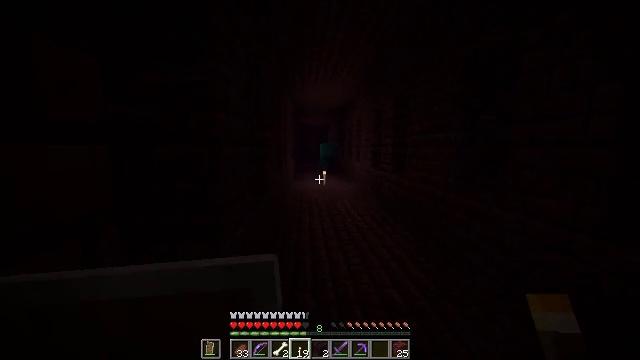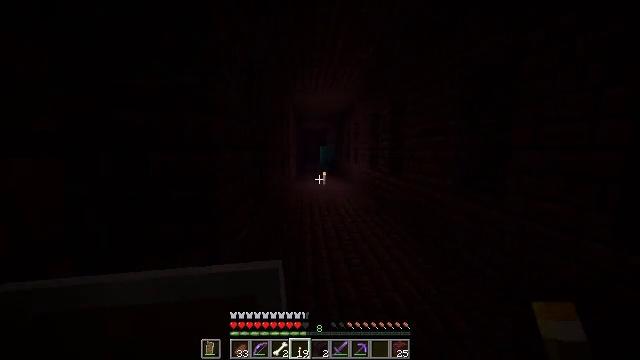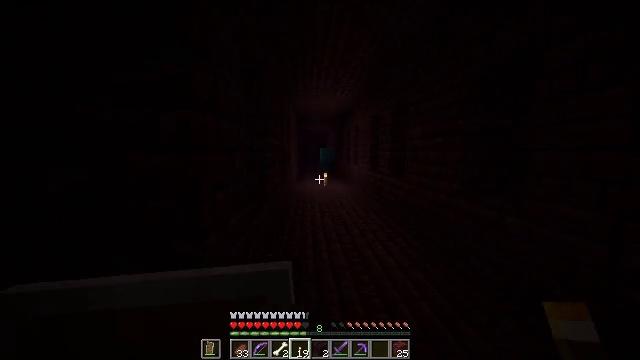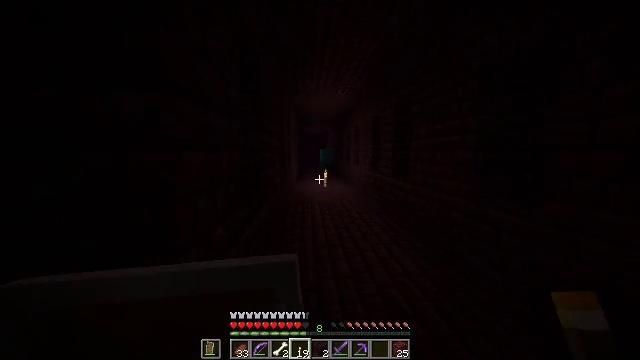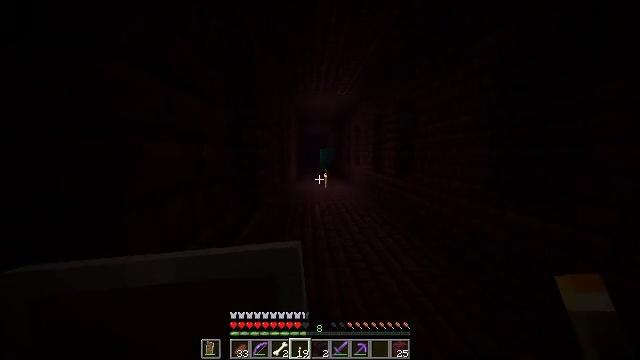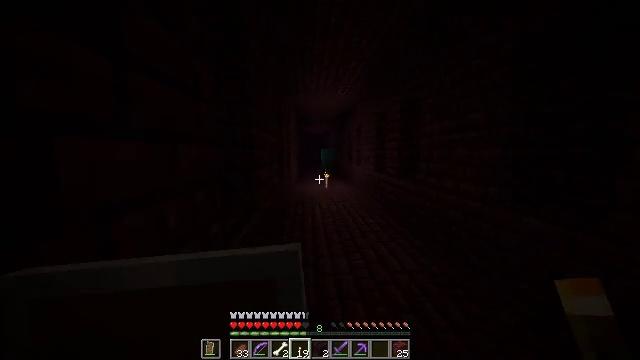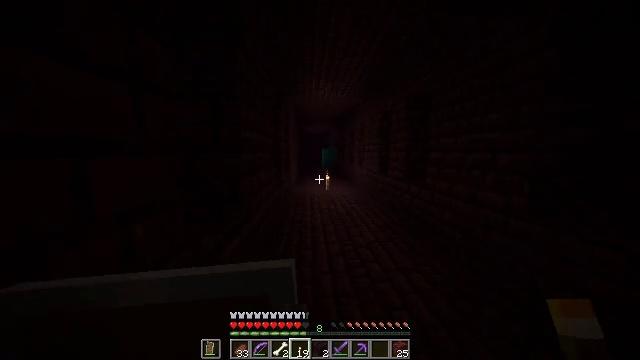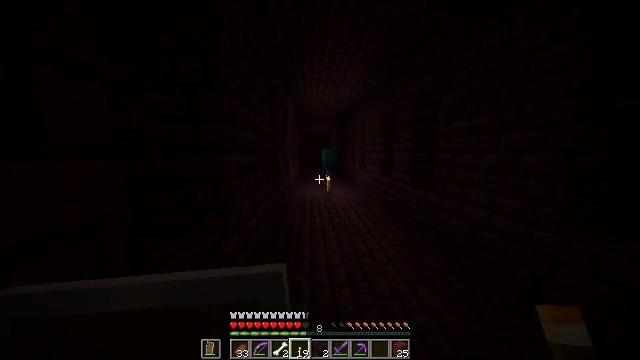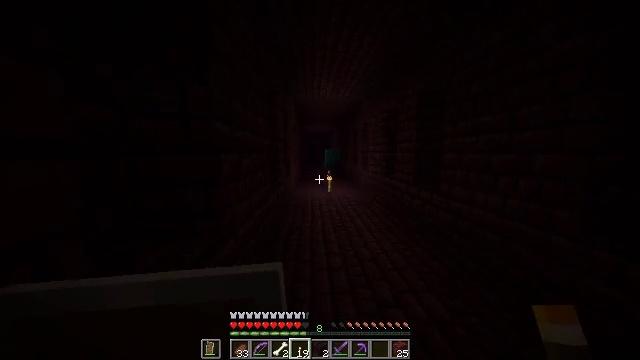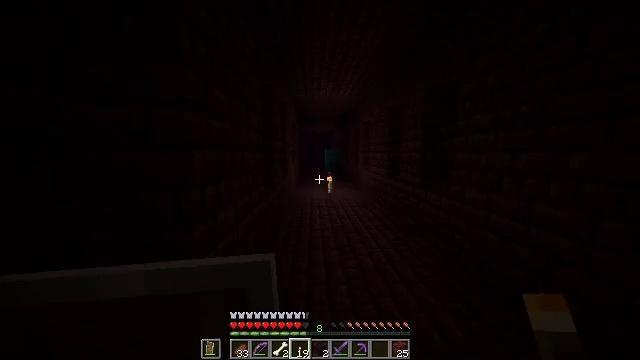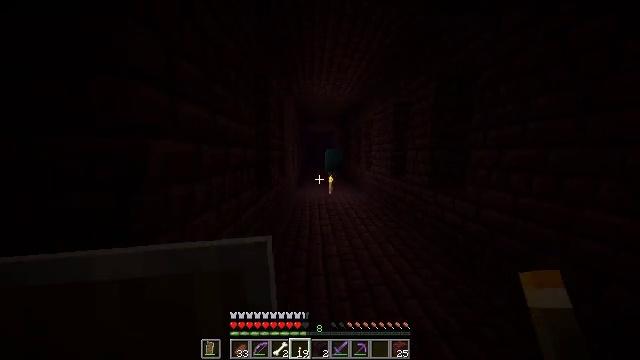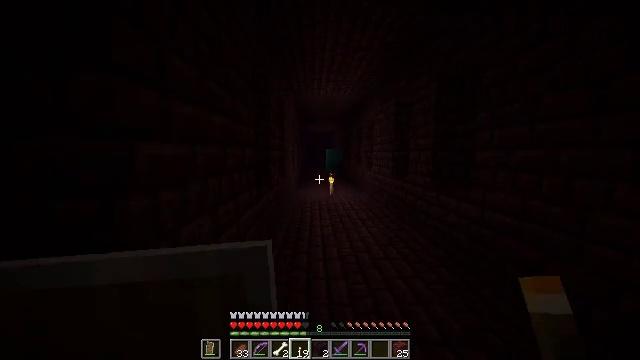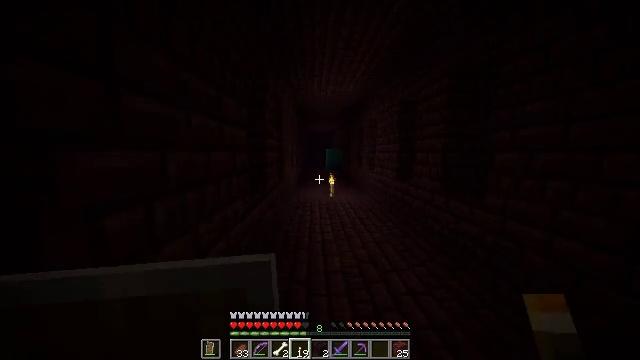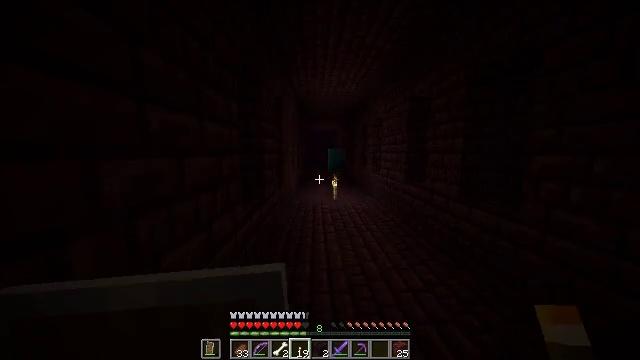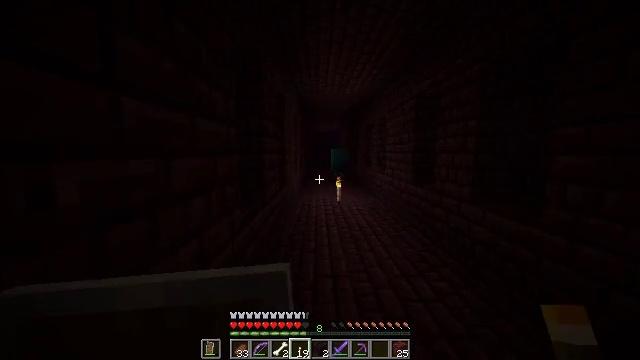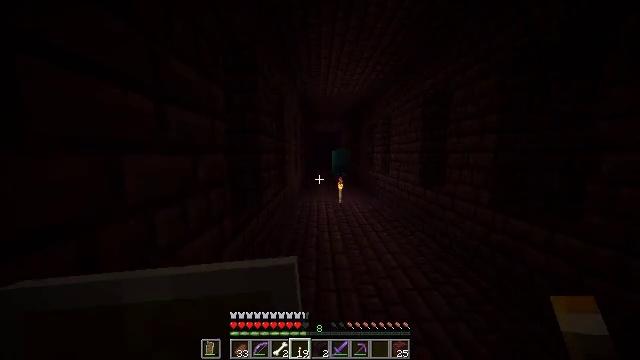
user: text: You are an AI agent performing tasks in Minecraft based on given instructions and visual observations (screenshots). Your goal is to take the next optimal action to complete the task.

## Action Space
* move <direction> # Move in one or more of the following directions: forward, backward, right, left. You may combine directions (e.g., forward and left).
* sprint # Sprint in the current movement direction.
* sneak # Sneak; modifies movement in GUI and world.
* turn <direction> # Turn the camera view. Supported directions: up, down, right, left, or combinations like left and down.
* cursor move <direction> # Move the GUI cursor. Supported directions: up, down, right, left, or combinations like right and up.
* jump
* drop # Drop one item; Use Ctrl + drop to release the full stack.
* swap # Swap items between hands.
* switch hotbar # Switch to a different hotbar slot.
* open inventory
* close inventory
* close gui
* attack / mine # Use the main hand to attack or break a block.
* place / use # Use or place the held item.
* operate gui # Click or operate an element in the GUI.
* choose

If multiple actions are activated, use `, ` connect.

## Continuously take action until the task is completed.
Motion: motion action
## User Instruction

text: Break the warped wart block.
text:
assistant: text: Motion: move forward
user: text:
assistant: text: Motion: move forward
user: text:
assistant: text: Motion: move forward
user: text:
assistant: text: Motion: move forward
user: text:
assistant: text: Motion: move forward
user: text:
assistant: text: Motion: move forward
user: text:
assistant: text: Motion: move forward
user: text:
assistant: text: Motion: move forward
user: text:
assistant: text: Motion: move forward
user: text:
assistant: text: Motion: move forward
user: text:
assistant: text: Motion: move forward
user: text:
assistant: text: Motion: move forward
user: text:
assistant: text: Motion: move forward
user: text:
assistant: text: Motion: move forward
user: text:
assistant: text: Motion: move forward
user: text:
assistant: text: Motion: move forward
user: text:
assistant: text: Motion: move forward
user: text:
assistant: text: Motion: move forward
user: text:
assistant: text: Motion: move forward
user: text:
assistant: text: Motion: move forward
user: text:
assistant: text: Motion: move forward
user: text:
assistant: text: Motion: move forward
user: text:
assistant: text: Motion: move forward
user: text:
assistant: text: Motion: move forward
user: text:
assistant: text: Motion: move forward
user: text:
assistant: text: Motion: move forward
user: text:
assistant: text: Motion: move forward
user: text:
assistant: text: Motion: move forward
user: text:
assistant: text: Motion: move forward
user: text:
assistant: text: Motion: move forward